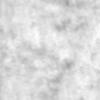
Label: no_change